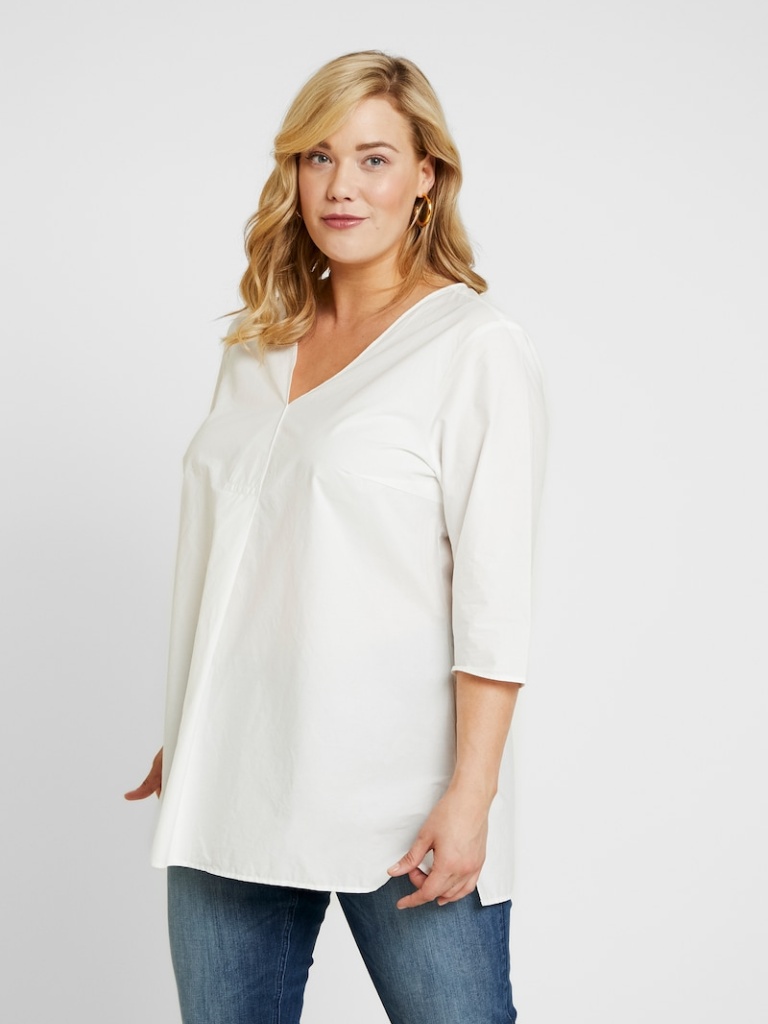
cotton relaxed short sleeve thigh length Untucked v-neck tunic